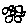
Label: circle